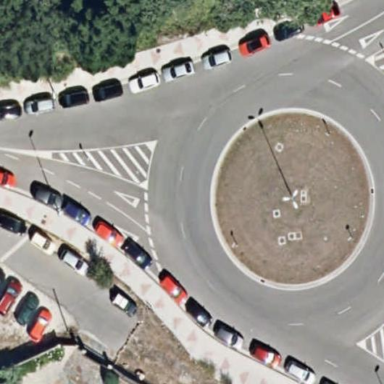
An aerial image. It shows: Roundabout at tertiary road junction.